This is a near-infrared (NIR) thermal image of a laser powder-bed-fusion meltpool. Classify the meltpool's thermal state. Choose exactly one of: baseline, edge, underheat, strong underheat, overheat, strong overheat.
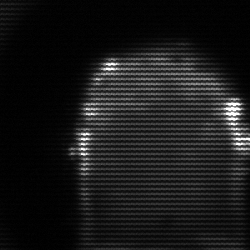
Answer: baseline